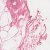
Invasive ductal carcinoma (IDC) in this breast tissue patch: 0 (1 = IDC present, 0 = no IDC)